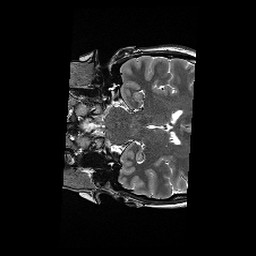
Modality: T2w
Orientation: coronal
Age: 29
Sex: female
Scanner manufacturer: siemens
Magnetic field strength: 3 T
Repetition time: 6.1 s
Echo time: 0.104 s